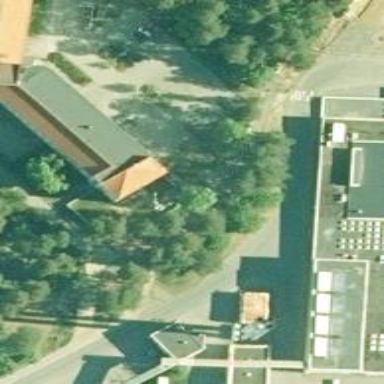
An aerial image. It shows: Hospital building with clinic.